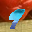
Label: 9